Question: I've create a simple app that loads data from a json store and draws it on the screen. What I need to be able to do is add to the store on the client side (I don't control the source data). So, in either the store load:funciton() or in the MainController, if it's not too late, I want to insert a few rows at the beginning so these records appear John, Paul, George, and Ringo. I've included all of my Javascript so the code is complete.

EmployeeModel:
'''
Ext.define('Sencha.model.Employee', {
extend: 'Ext.data.Model',
config: {
fields: [
{name: 'firstName', type: 'string'},
{name: 'lastName', type: 'string'},
{
name: 'fullName',
type: 'string',
convert: function (value, record) {
firstName = record.data.firstName;
lastName = record.data.lastName;
fullName = firstName + " " + lastName;
return fullName;
}
}
]
},
load: function () {
console.log("Employee model");
this.callParent(arguments);
}
});
'''
EmployeeStore:
'''
Ext.define('Sencha.store.EmployeeStore', {
extend: 'Ext.data.Store',
requires: [],
config: {
model: 'Sencha.model.Employee',
autoLoad: true,
defaultRootProperty: 'items',
proxy: {
type: 'ajax',
url: 'employees.json',
reader: {
type: 'json',
rootProperty: 'items'
}
}
},
load: function () {
console.log("EmployeeStore");
this.callParent(arguments);
}
});
'''
Controller: (Trying to get the store and print the values)
'''
Ext.define('Sencha.controller.MainController', {
extend: 'Ext.app.Controller',
requires: [],
config: {
},
launch: function () {
console.log("Main Controller...");
var empStore = Ext.getStore('EmployeeStore');
console.log(empStore.length);
empStore.each(function (val) { // Not working
var firstName = val.get('firstName');
console.log(firstName);
});
}
});
'''
app.js:
'''
Ext.Loader.setConfig({enabled: true});
Ext.application({
name: "Sencha",
models: ['Employee'],
stores: ['EmployeeStore'],
views: [],
controllers: ['MainController'],
launch: function () {
console.log("Launching");
var aList = Ext.create("Ext.List", {
fullscreen: true,
store: 'EmployeeStore',
itemTpl: "{lastName}, {firstName} - {fullName}"
});
Ext.Viewport.add(aList);
}
});
'''
employees.json:
'''
{"items": [
{ "firstName": "John", "lastName": "Lennon" },
{ "firstName": "Paul", "lastName": "McCartney" },
{ "firstName": "George", "lastName": "Harrison" },
{ "firstName": "Ringo", "lastName": "Starr" }
]}
'''
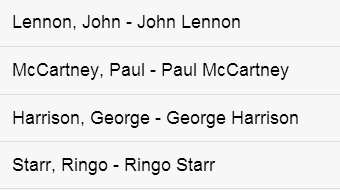
Answer: Take 'autoload' off of your store, load the store in your launch function, and use a callback to add your records:
'''
launch: function () {
var empStore = Ext.getStore('EmployeeStore');
empStore.load(function() {
empStore.insert(0, [ /*records to insert*/ ]);
});
}
'''